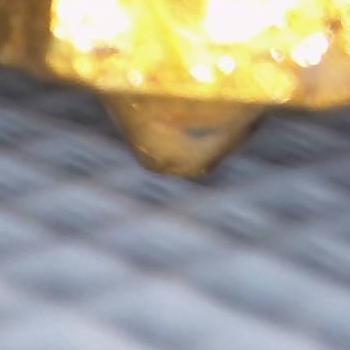
Flow rate: 100%